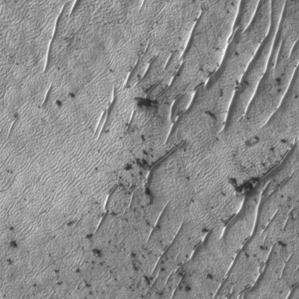
Label: frost